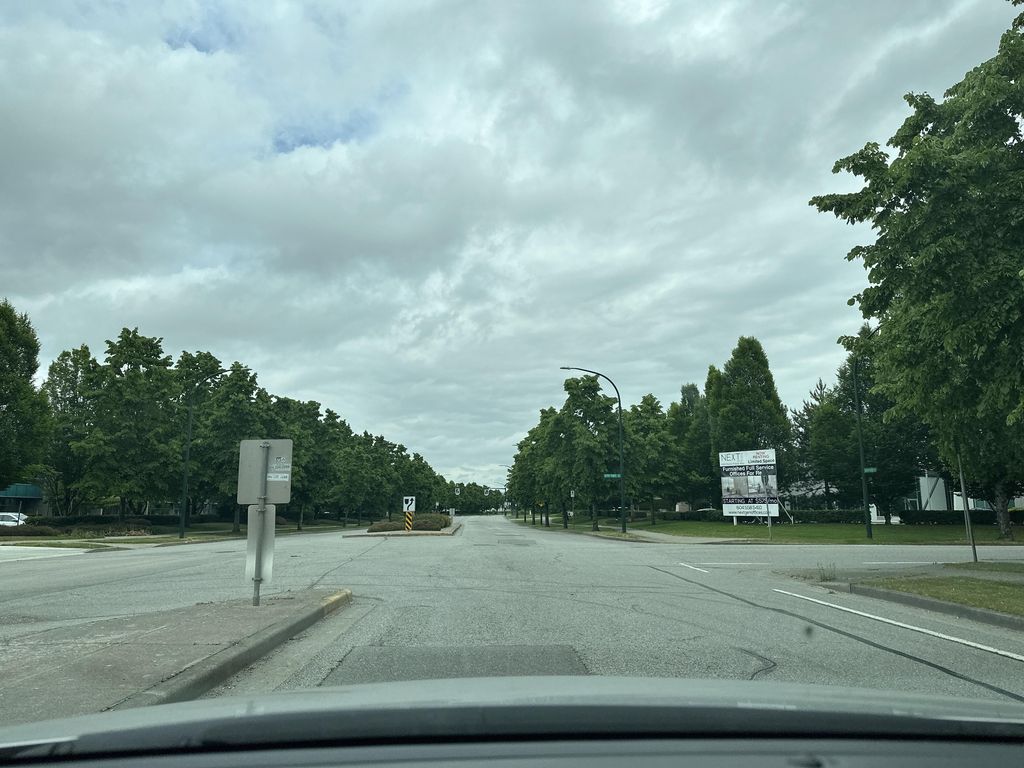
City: vancouver